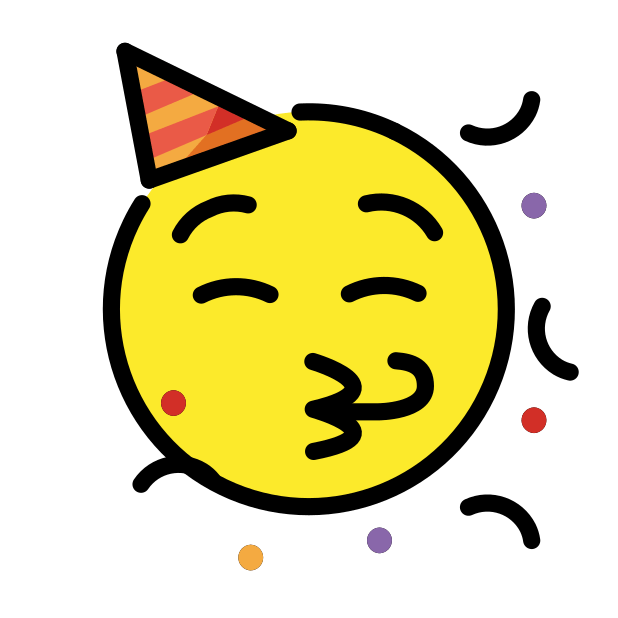
Emoji: 🥳
Name: face with party horn and party hat
Unicode: 0x1f973